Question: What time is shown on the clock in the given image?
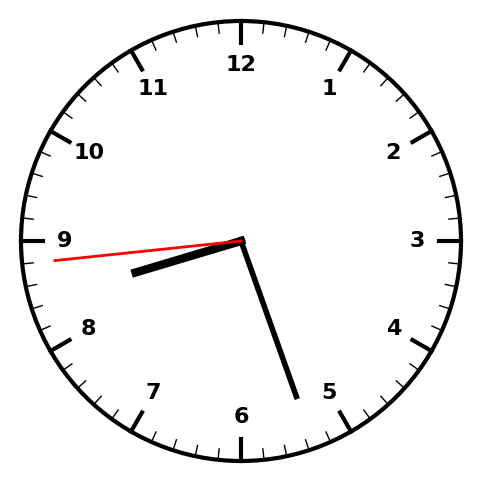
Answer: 08:26:44